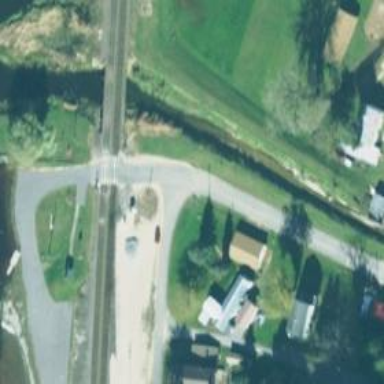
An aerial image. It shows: Railway crossover.